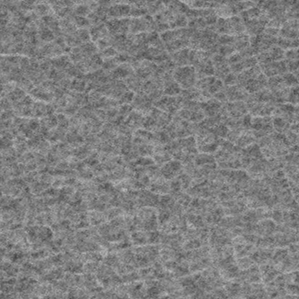
Label: frost